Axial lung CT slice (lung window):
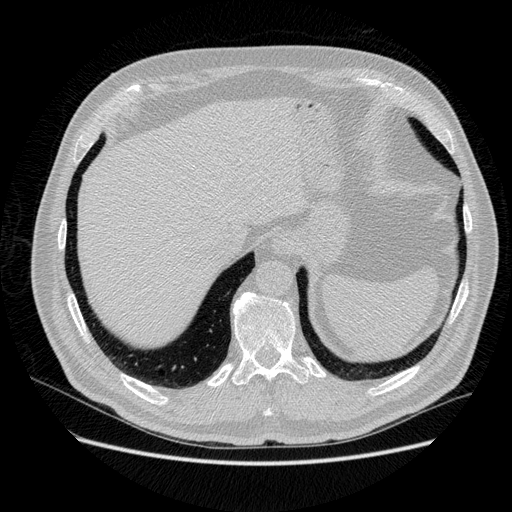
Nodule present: no